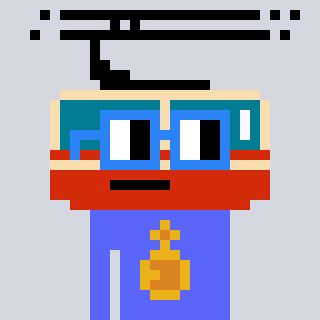
a pixel art character with square blue glasses, a tram wagon-shaped head and a purple-colored body on a cool background